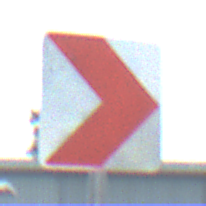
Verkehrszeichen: RichtungstafelnInKurvenKleinLinks
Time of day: Midday
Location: Outdoor (Suburban)
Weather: Overcast
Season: NotSpecified
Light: Natural